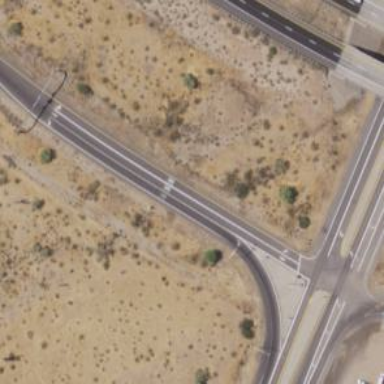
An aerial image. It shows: Asphalt trunk link road.